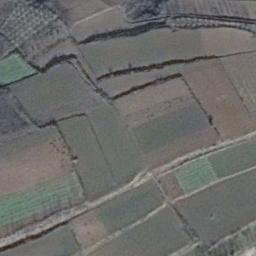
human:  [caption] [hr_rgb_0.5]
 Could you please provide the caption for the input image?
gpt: Many trees are planted in the terraces which are in the middle of the image .

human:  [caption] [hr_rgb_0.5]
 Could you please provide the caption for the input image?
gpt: There are bare and green terrace .

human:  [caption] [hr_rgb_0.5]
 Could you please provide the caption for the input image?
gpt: Many green plants are on the terrace .

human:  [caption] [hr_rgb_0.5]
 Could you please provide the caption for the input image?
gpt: A large layer of brown and green mixed terraces .

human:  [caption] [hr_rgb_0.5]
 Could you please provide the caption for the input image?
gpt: There are green and brown terraces .